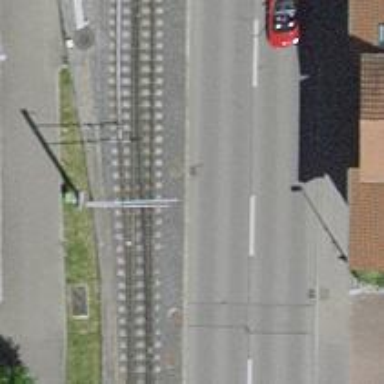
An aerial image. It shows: Single-tracked tram railway with electrified contact lines.